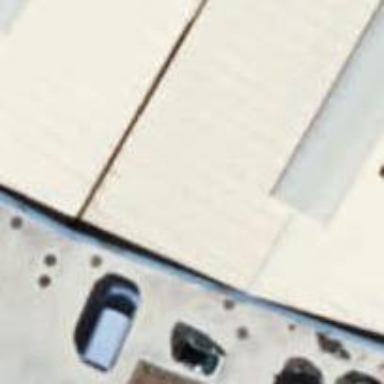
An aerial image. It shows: Building with surveillance equipment installed.